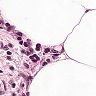
Metastatic tissue present: no